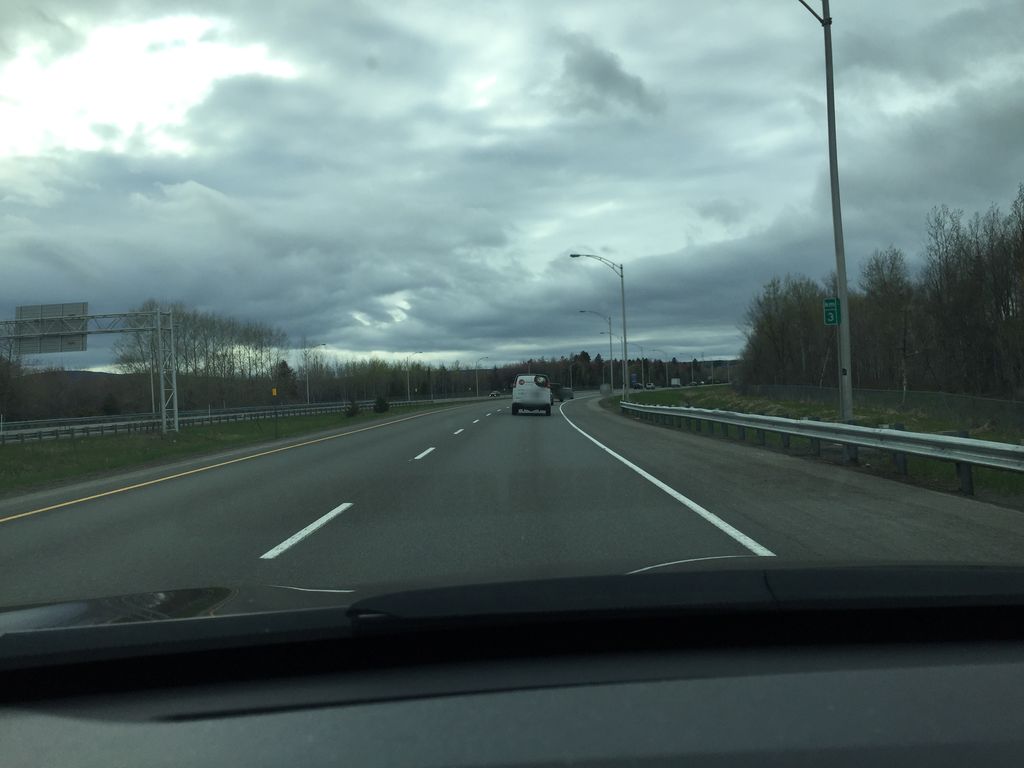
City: quebec_city